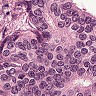
Metastatic tissue present: yes